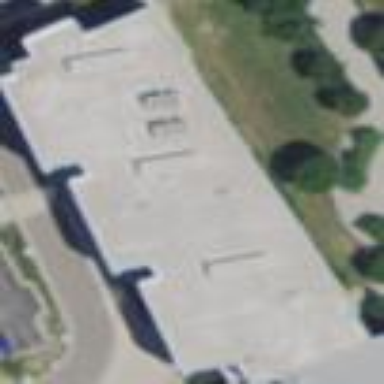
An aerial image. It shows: School building.